Aerial crown-view tile of a tropical tree (Barro Colorado Island, Panama), acquired 20250915:
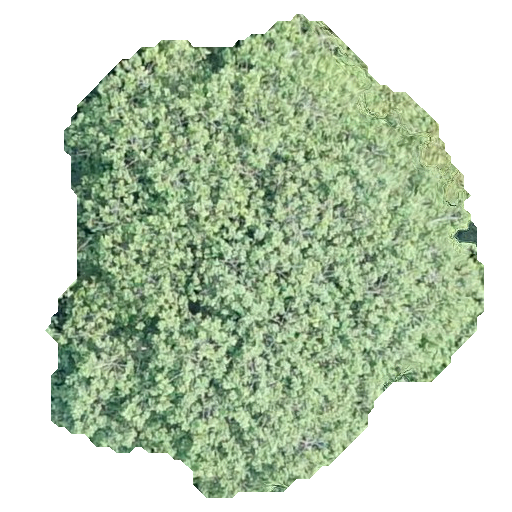
Species: Spondias radlkoferi
GBIF accepted scientific name: Spondias radlkoferi
Crown area: 218.921 m²